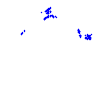
Particle: kaon